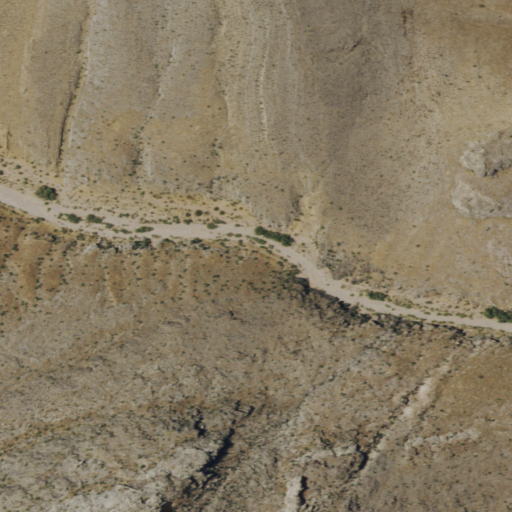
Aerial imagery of gap in Nevada named Toquop Gap containing shrub and grassland